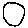
Label: moon